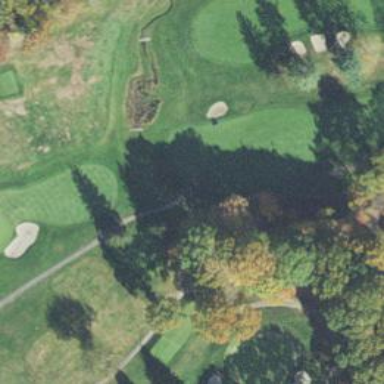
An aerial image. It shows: Golf hole.